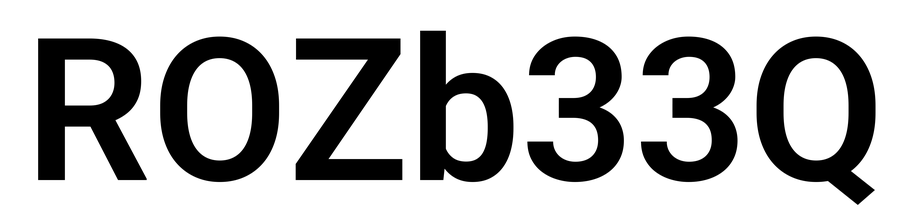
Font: Roboto_SemiBold